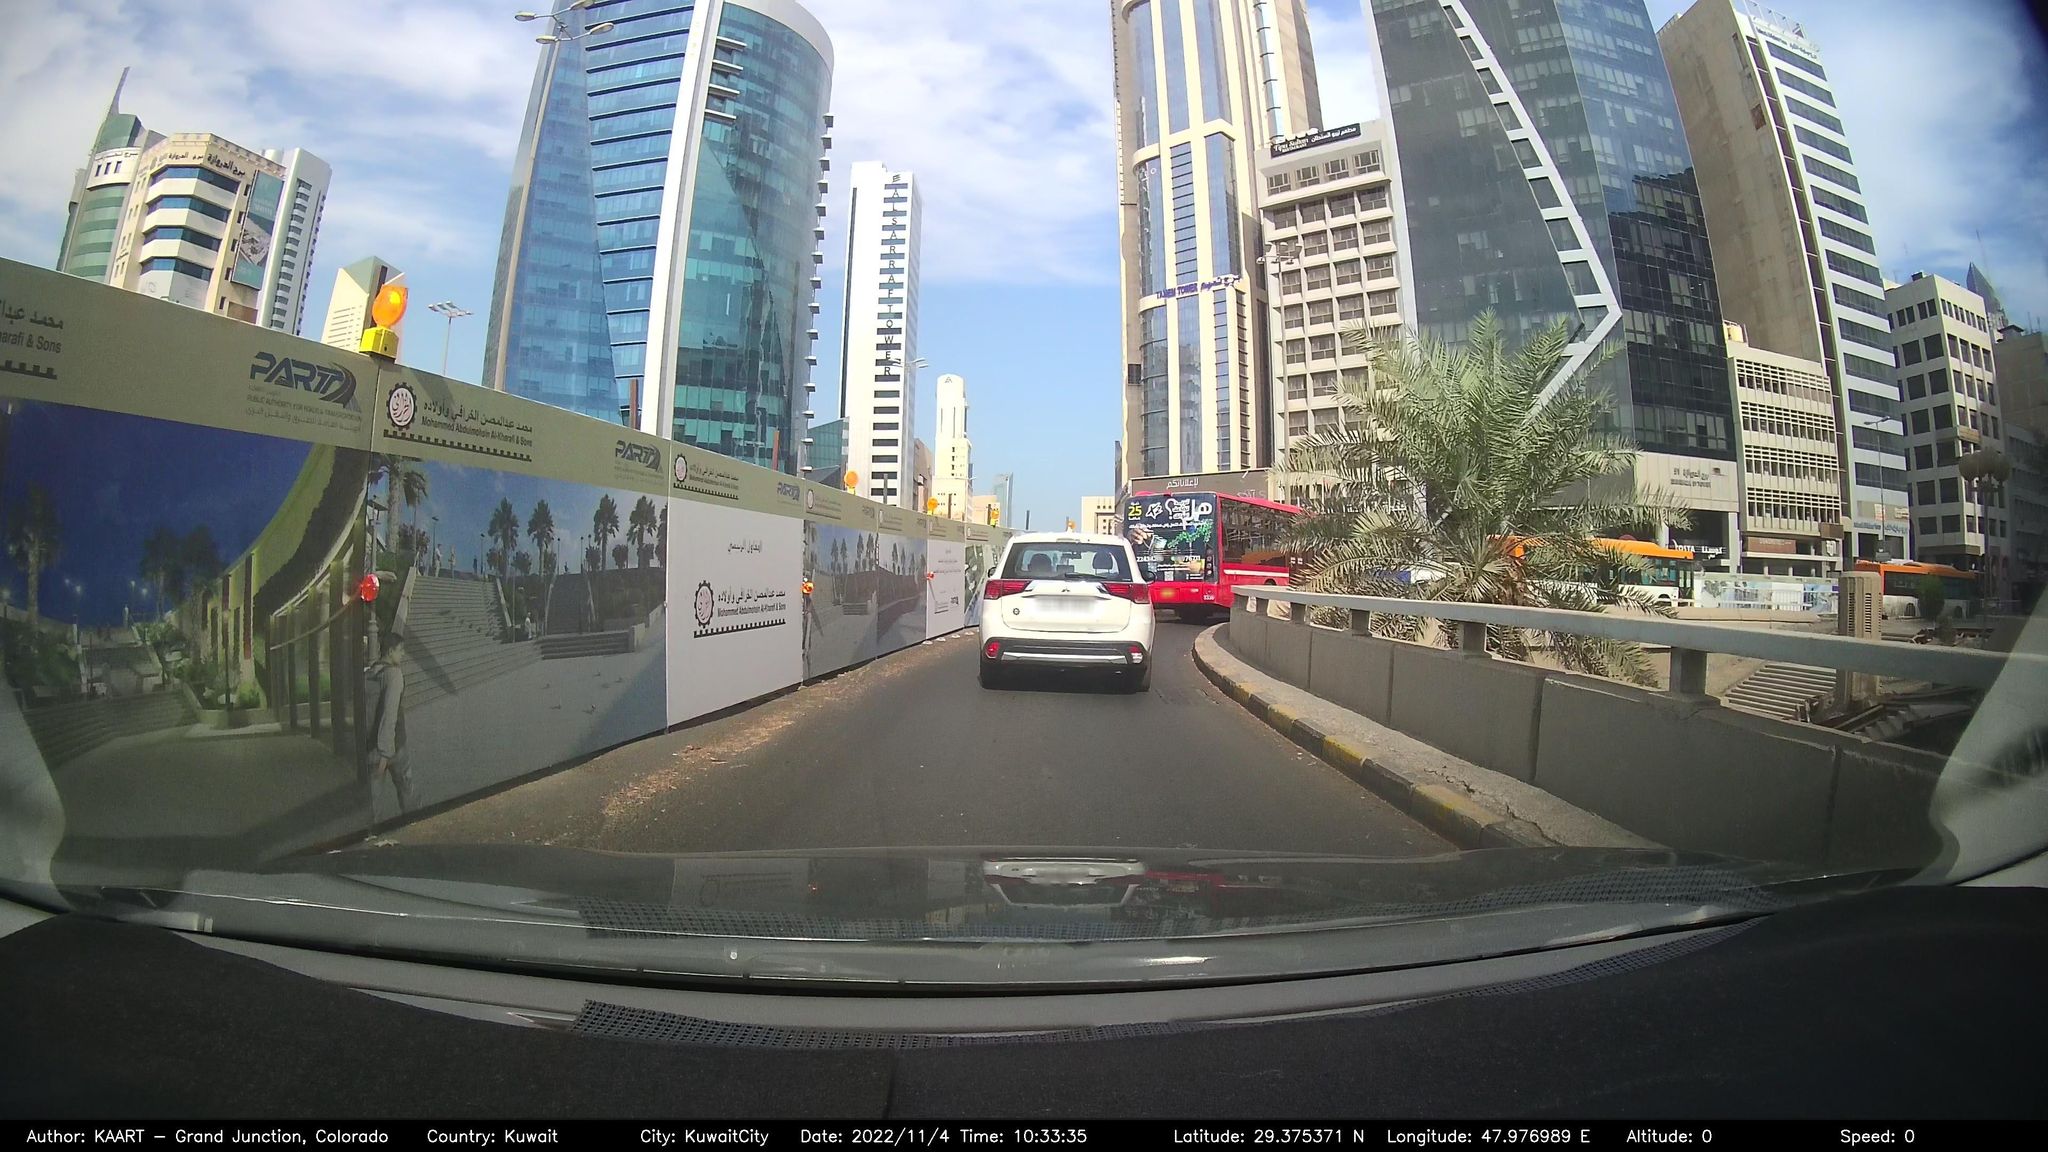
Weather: clear
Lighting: day
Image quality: good
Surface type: driving surface
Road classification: primary, primary_link
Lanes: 2
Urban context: urban centre
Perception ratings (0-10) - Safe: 2.81, Lively: 8.21, Beautiful: 3.87, Boring: 3.46, Depressing: 7.03, Wealthy: 6.2